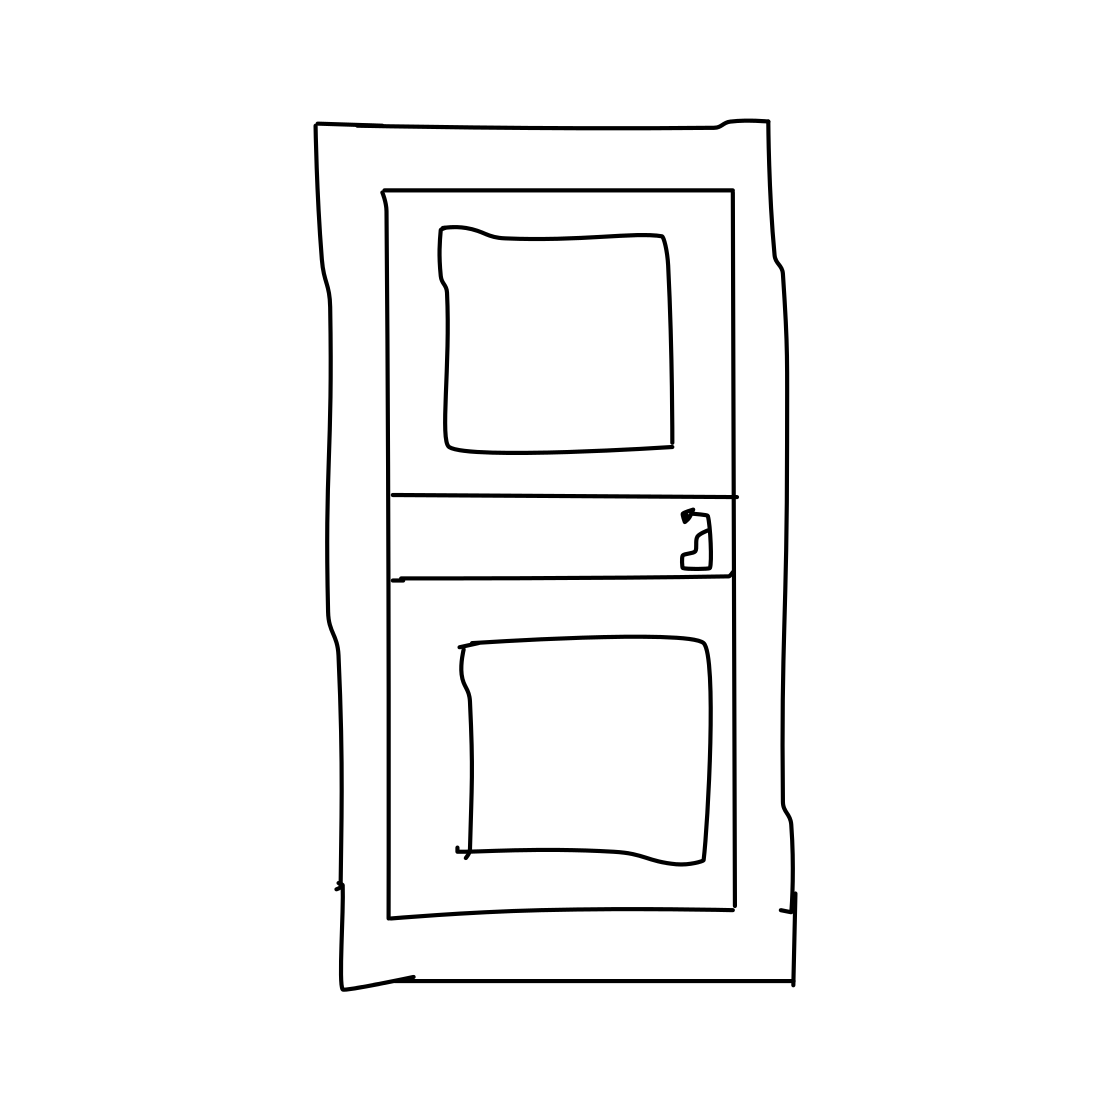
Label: door